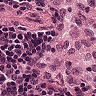
Metastatic tissue present: no